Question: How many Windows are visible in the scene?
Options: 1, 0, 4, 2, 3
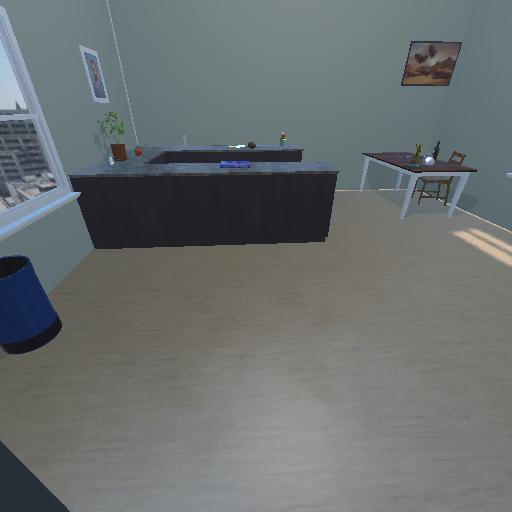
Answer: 1